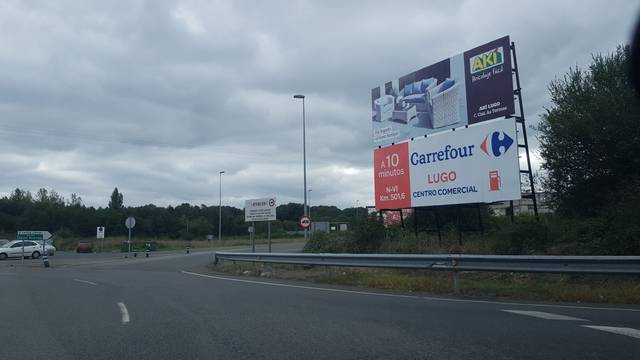
Region: Spain
Coordinates: 43.032, -7.536